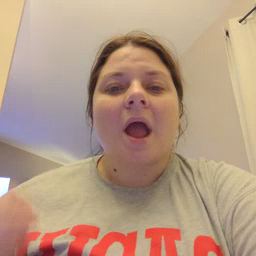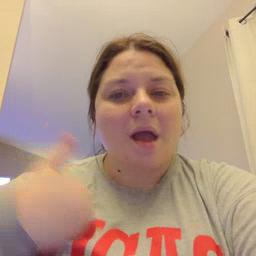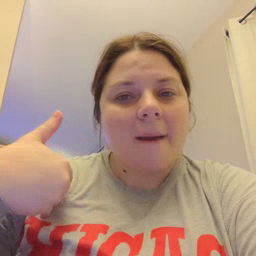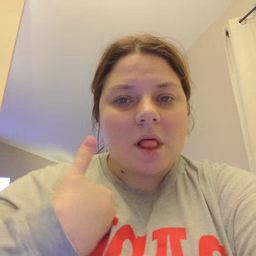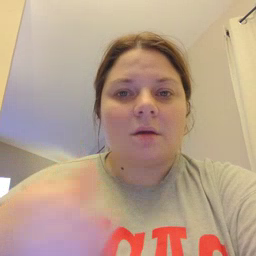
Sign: animal